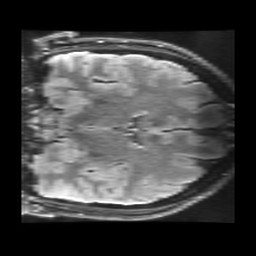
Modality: FLAIR
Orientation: coronal
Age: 32
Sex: male
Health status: healthy
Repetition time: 12 s
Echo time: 0.09782 s